Field crop: tomato
Growth stage: 1
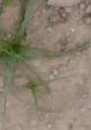
Species: cyperus